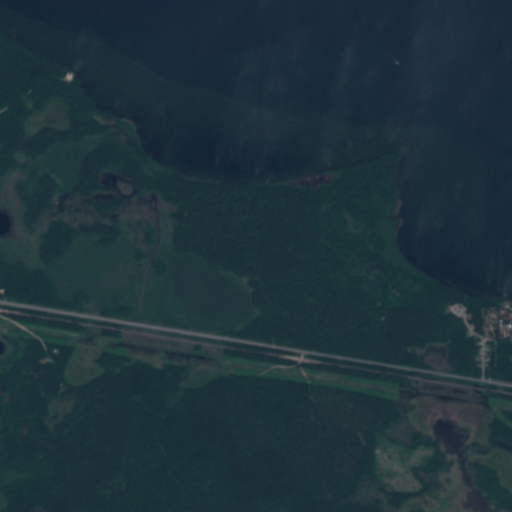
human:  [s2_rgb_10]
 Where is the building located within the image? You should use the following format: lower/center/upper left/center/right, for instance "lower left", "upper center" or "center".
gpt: The building is located in the center right of the image.
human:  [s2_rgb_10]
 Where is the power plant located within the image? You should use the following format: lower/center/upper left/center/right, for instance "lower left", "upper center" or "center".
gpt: There is no power plant in the image.